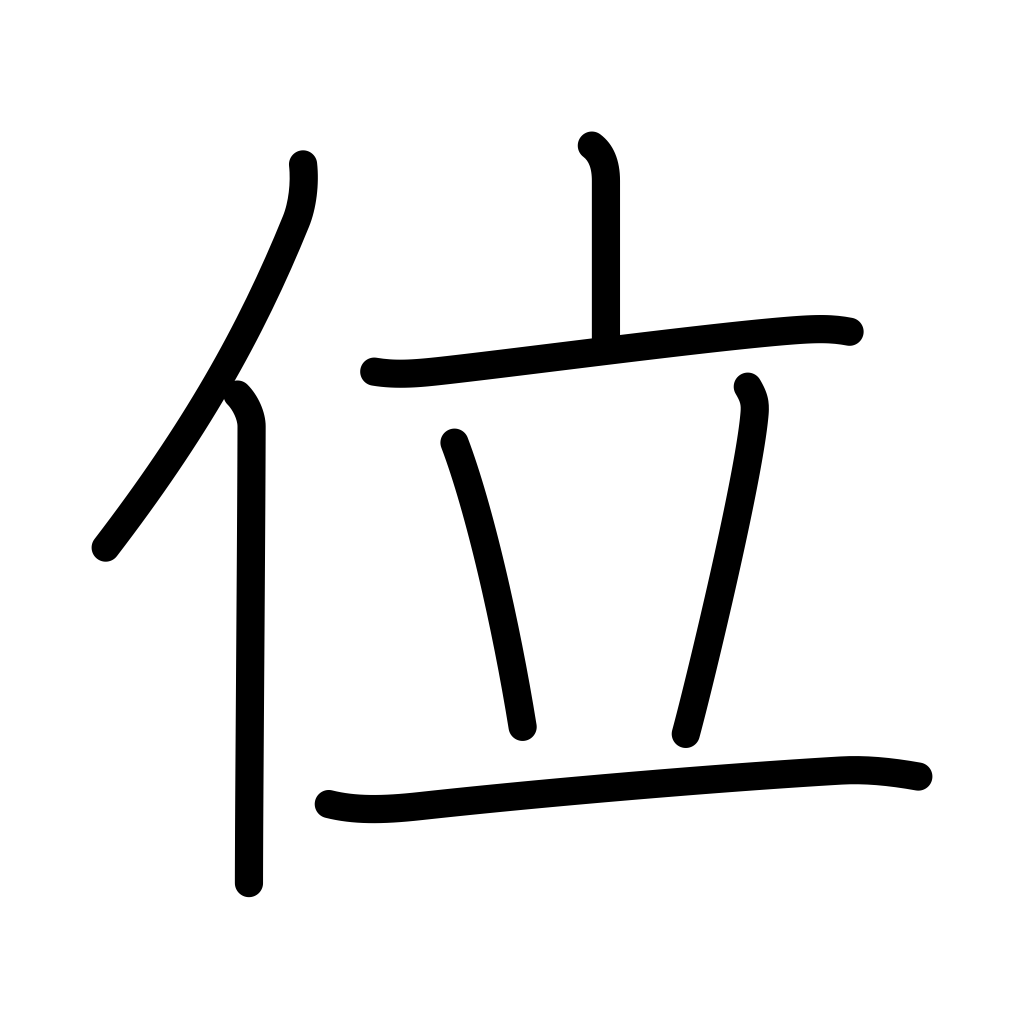
Meaning: rank, grade, throne, crown, about, some